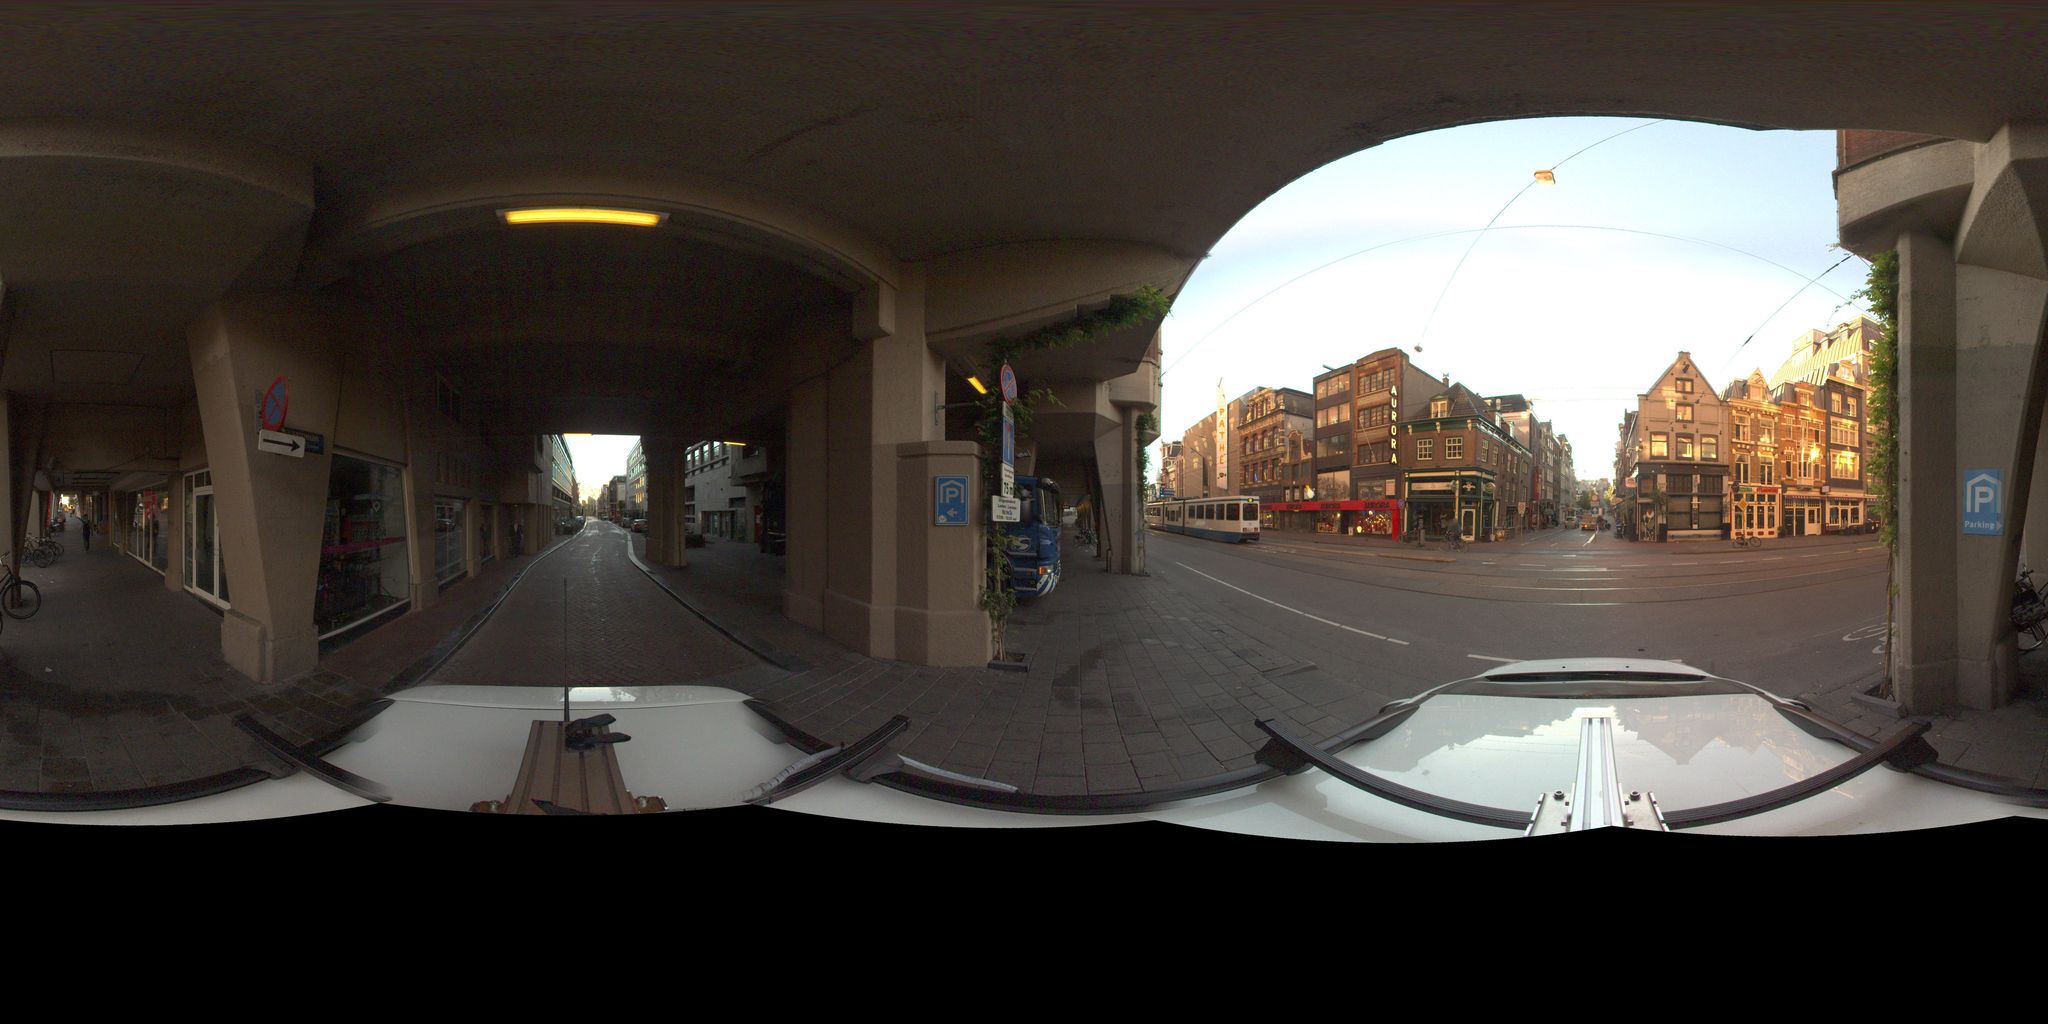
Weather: clear
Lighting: day
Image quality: slightly poor
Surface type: driving surface
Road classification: unclassified, residential, pedestrian
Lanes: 2
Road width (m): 3.5, 4.5
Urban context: urban centre
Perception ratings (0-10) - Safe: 1.07, Lively: 6.53, Beautiful: 1.64, Boring: 5.74, Depressing: 2.13, Wealthy: 2.71